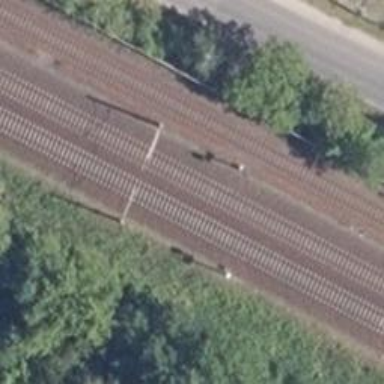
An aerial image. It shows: Railway signal.